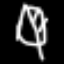
Label: leaf